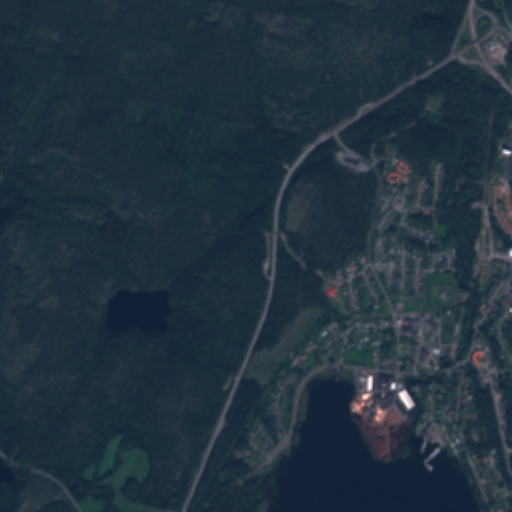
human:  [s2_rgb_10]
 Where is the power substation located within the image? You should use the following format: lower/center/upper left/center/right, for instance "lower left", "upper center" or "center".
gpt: The power substation is located in the center right of the image.
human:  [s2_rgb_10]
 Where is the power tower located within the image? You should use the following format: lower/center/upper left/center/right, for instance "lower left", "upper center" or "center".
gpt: The power tower is located in the upper right of the image.
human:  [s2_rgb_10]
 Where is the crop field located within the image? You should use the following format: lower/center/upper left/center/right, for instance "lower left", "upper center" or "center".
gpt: There is no crop field in the image.